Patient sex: M
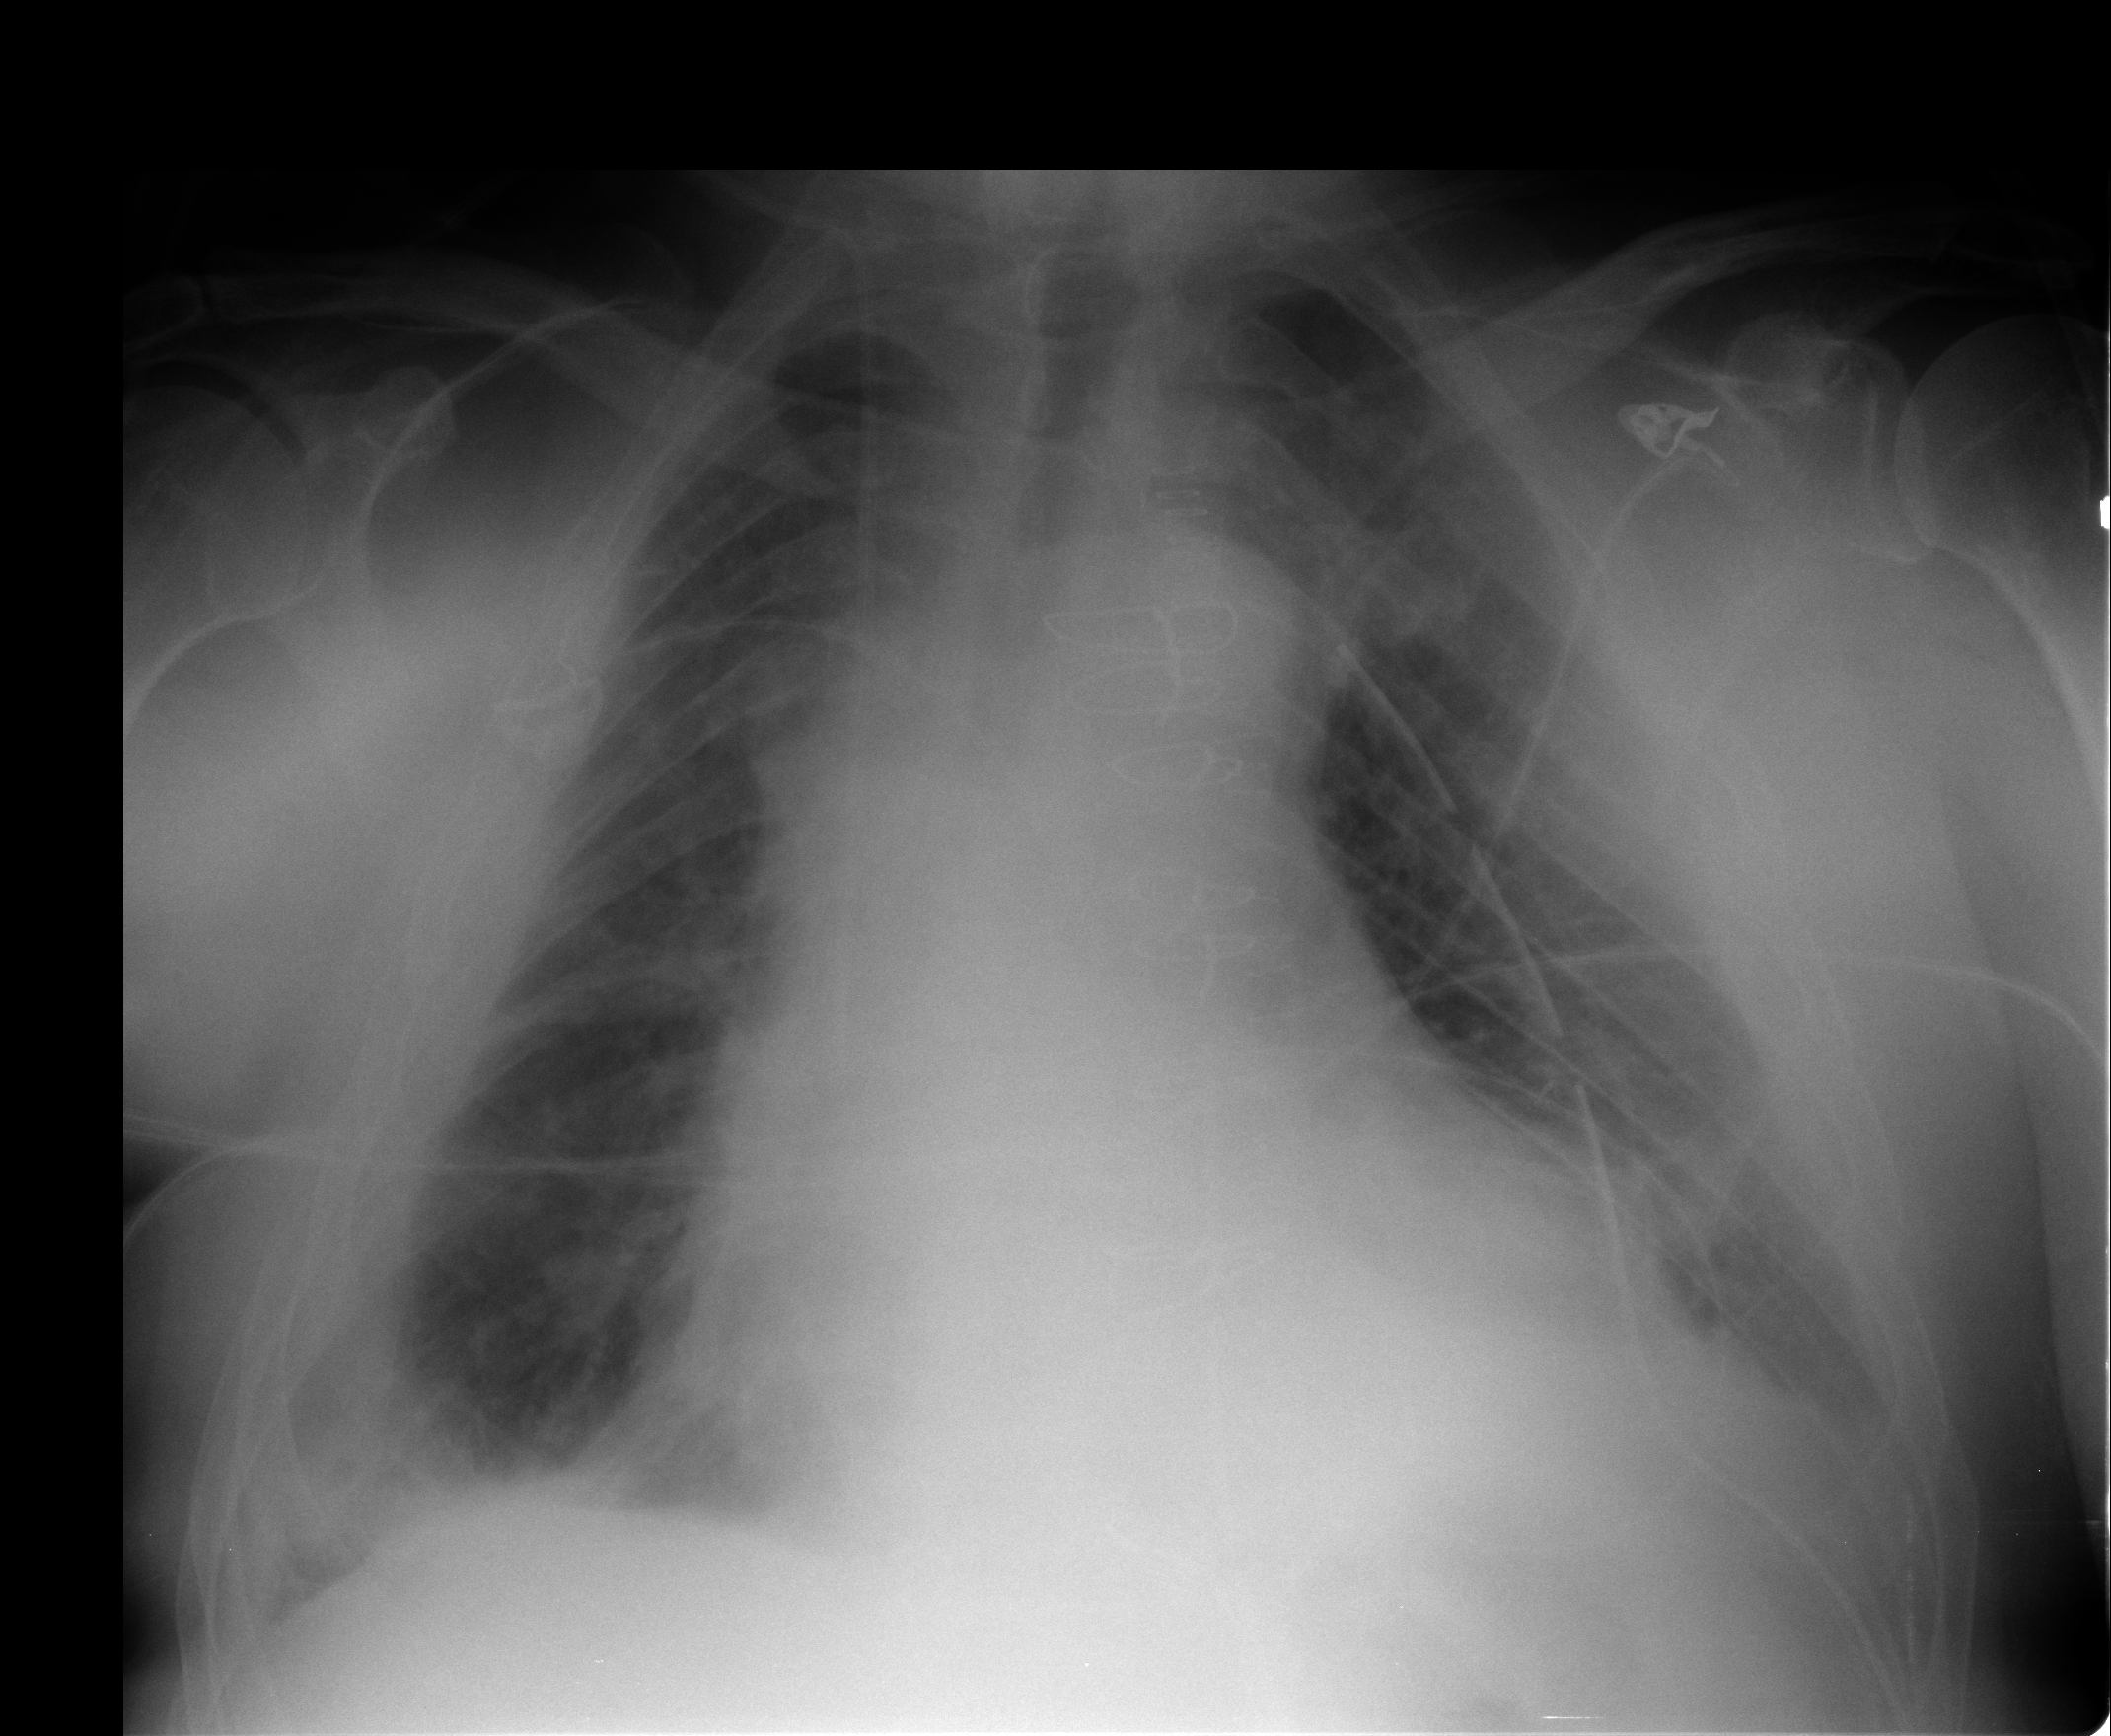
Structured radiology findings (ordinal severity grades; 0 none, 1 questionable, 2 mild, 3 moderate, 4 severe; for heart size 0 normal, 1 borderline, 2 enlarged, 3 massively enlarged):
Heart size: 2
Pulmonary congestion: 1
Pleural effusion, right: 1
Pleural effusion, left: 2
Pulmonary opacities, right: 0
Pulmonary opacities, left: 0
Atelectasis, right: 2
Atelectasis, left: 2